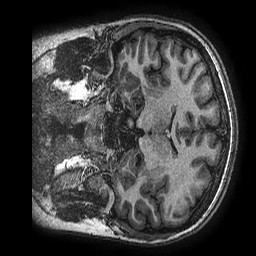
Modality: T1w
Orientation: coronal
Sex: female
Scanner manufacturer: ge
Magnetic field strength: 3 T
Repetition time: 0.00766 s
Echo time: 0.003476 s